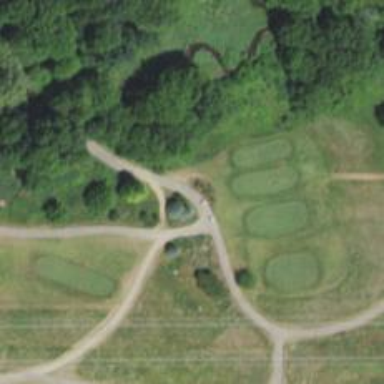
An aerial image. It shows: Service road used as golf cart path.